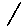
Label: line